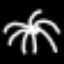
Label: palm tree